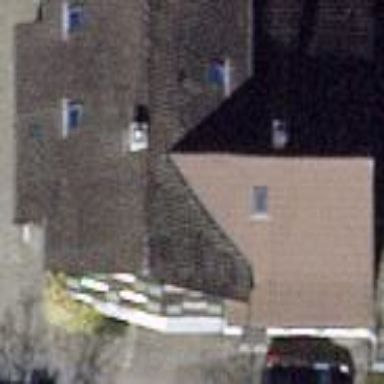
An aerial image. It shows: Gabled roof house.